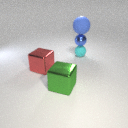
small cyan rubber sphere below small blue metal sphere